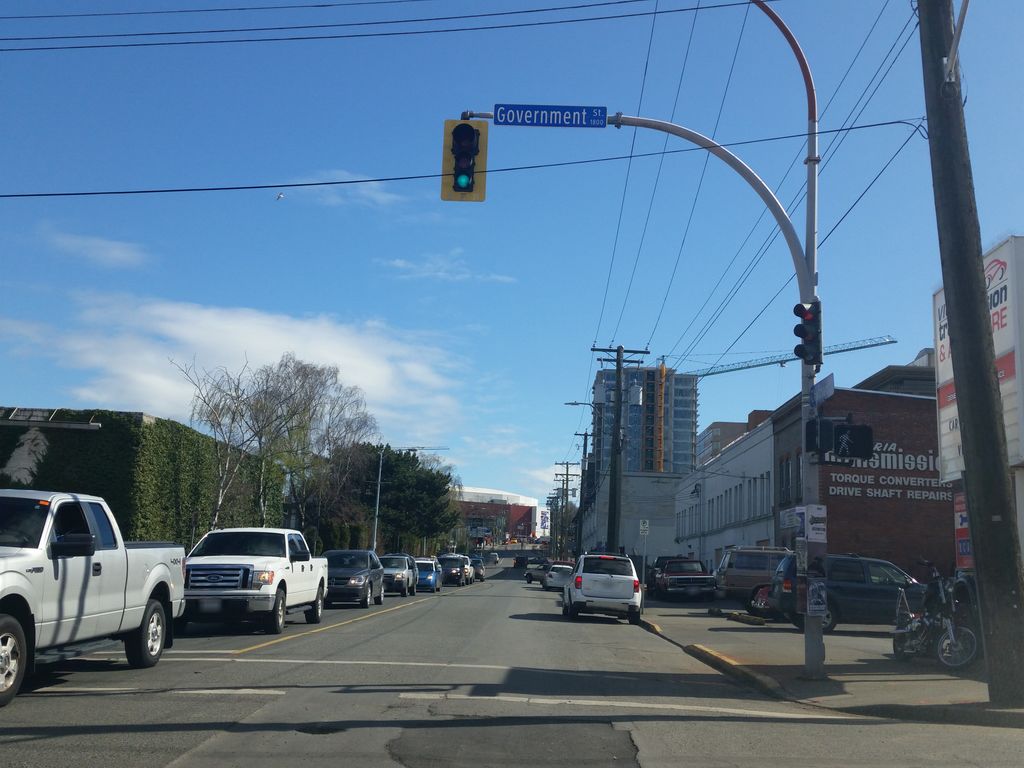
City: victoria